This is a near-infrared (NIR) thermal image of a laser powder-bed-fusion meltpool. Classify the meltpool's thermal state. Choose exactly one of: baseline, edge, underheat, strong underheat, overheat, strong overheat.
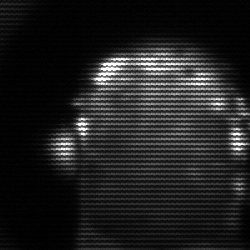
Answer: baseline